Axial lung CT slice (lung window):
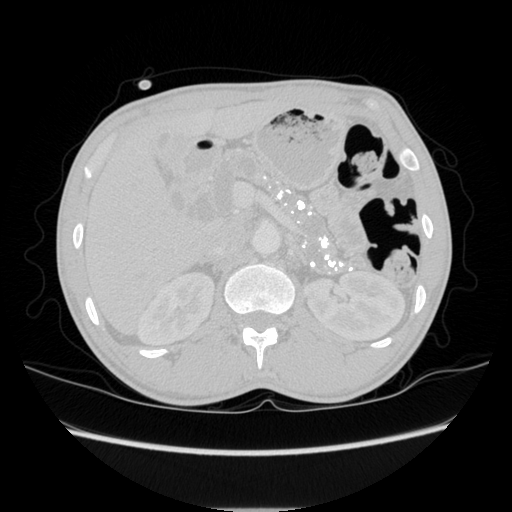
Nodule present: no